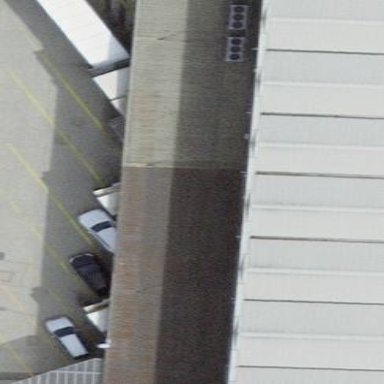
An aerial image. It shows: View of roof of building.